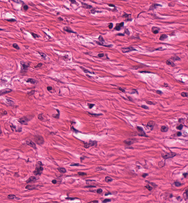
Tumor epithelial tissue: no
Tumor-associated stroma tissue: yes
Normal tissue: no